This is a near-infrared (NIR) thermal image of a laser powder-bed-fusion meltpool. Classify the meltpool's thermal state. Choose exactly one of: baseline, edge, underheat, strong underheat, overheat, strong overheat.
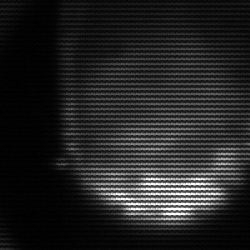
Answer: edge